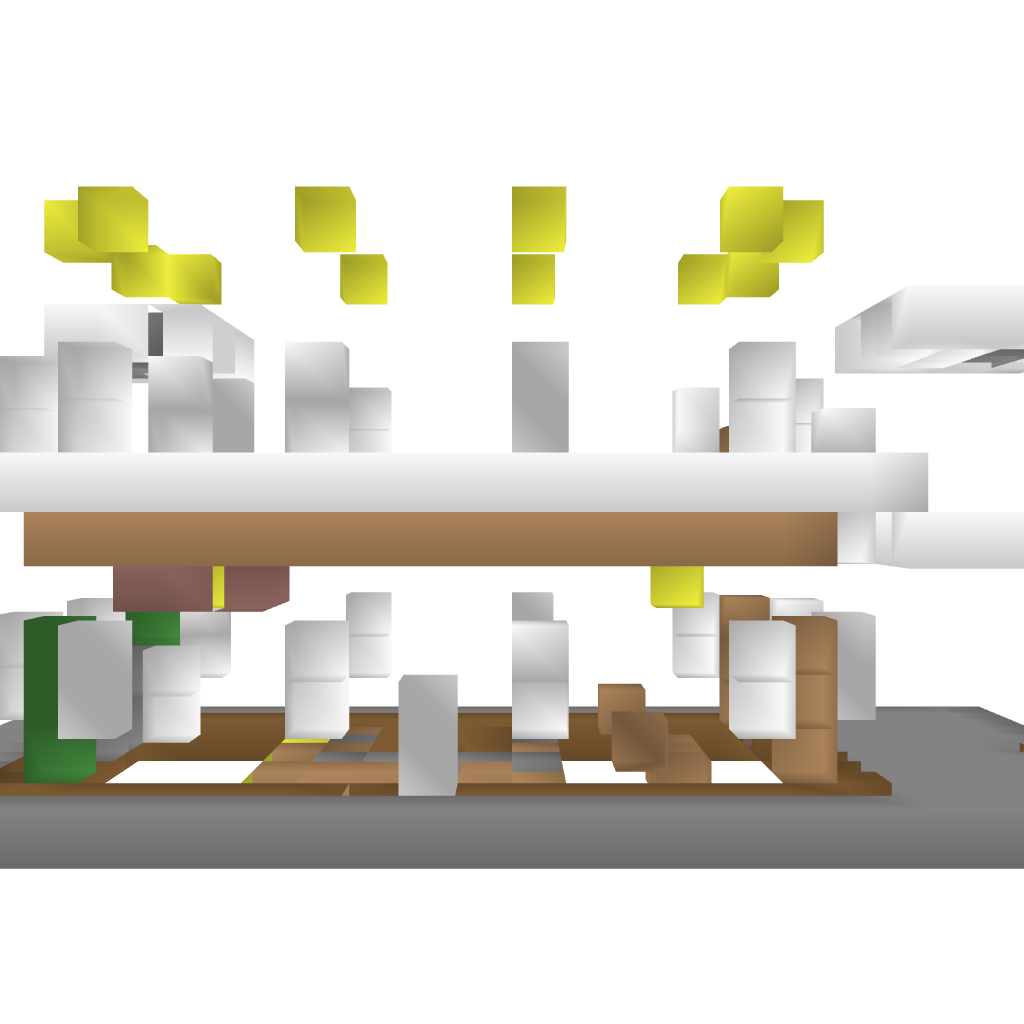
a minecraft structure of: Blue House bad low quality